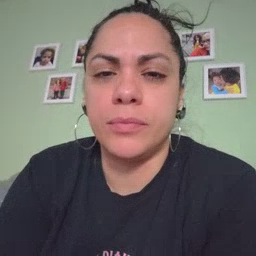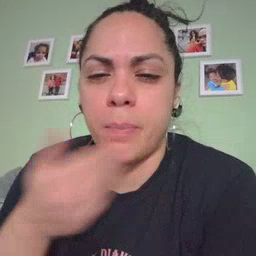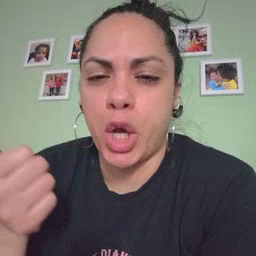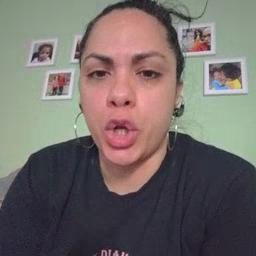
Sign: better